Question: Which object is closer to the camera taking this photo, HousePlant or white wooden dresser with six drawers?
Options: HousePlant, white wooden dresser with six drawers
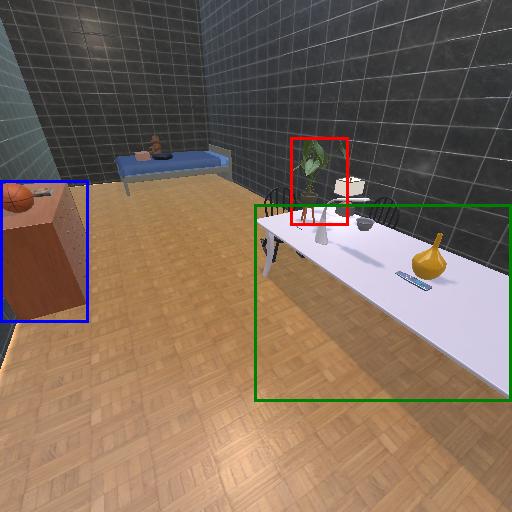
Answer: HousePlant